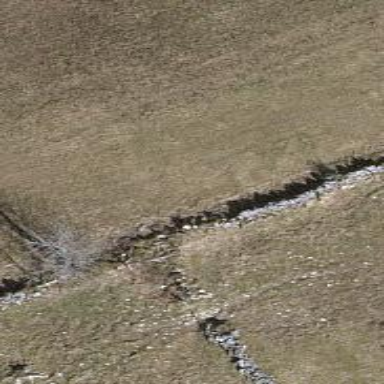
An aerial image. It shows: Wall made of dry stone.